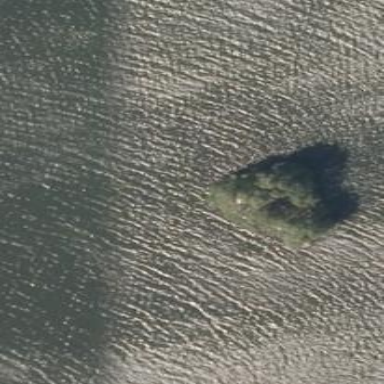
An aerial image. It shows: Island.